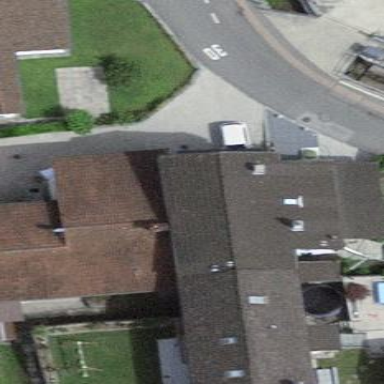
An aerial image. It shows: Building with brown roof made of roof tiles.